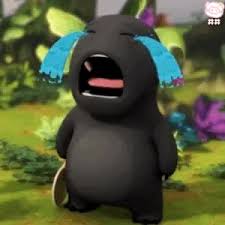
Label: nailong